Field crop: maize
Growth stage: 1
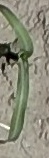
Species: sorghum